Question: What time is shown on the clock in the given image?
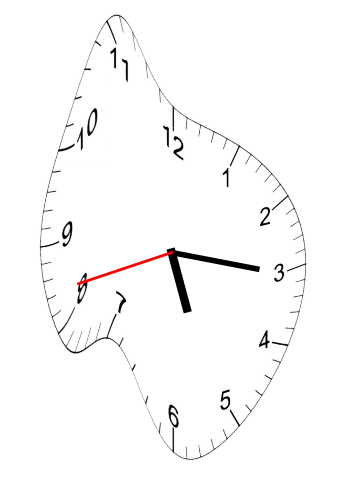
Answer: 05:15:42